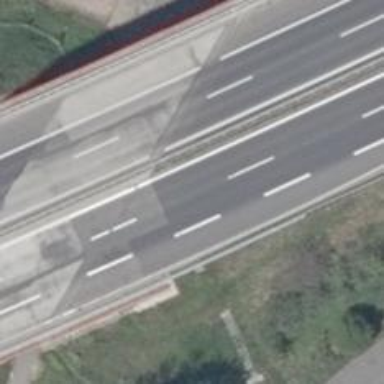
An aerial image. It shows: Bridge over trunk highway that serves as motorroad.